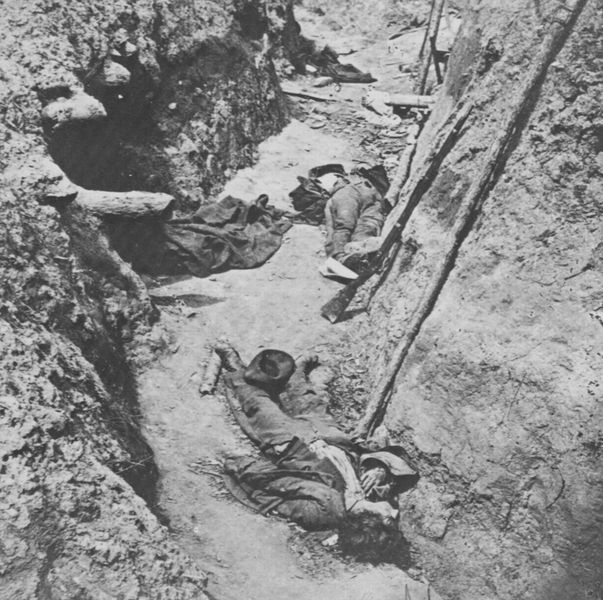
Titel: Konföderierte Tote in Fort Mahone
Künstler: Mathew B. Brady
Schlagwörter: felsen, hand, kampf, mann, schatten, umhang, menschen, zola, grau, holz, hut, licht, männer, jacke, jung, mützen, kleidung, leiche, mensch, stein, tod, tot, toter, trauer, erde, boden, mantel, kind, kinder, stock, beine, liegen, gebirge, vogelperspektive, grube, gewalt, krieg, stämme, soldaten, balken, aufsicht, foto, fotografie, gang, schmutz, stangen, schwarz weiß, loch, waffen, leichen, tote, mäntel, leichnam, gewehr, leid, dreck, graben, flinte, stellung, army, aufnahme, dead, weltkrieg, war, grausam, unterschlupf, violence, tragödie, killing, schützengraben, fotografe, corpses, karabiner, hole, trench, kriebsopfer, ditch, verunglückt, warefare